Question: Does somebody know an alternative of ?
Or how to clean sequences like '<p>&nbsp;</p>'?
works well for me, but I'm interested in doing the html code cleaning at , not in the .
Or, what is the replaceAll expression to do??:
'''
String cleanS = dirtyS.replaceAll("<p>&nbsp;</p>", ""); //This doesnt work
'''
I have discovered that the dirty html comes with mixed sequences of blank spaces , and others like .
So, what I need is a expression to remove whatever mixture of them.

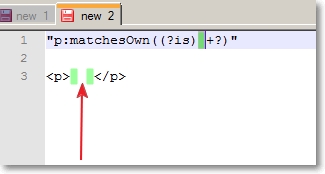
Answer: You can change the 'OutputSettings' for this:
'''
final String html = ...;
OutputSettings settings = new OutputSettings();
settings.escapeMode(Entities.EscapeMode.xhtml);
String cleanHtml = Jsoup.clean(html, "", Whitelist.relaxed(), settings);
'''
This is possible with a 'Document' parsed by Jsoup too:
'''
Document doc = Jsoup.parse(...);
doc.outputSettings().escapeMode(Entities.EscapeMode.xhtml);
// ...
'''
---
Removing tags:
'''
doc.select("p:matchesOwn((?is) )").remove();
'''
Please note: after '(?is)' there's a blank, but (= nbsp).
This will remove all p-Tags whose own text is only a ' '. If you want do so with all other tags, you can replace the 'p:' with '*:'.